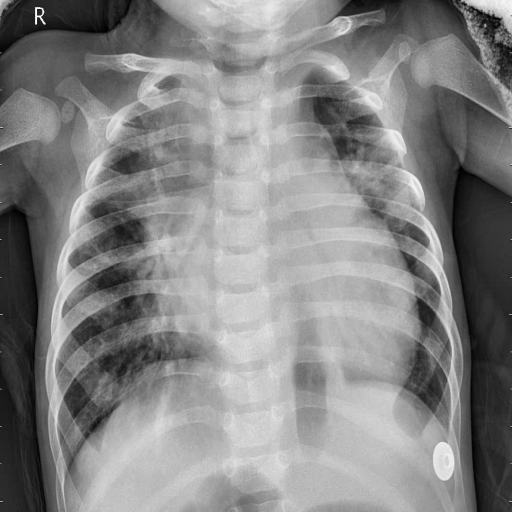
Finding: PNEUMONIA